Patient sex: M
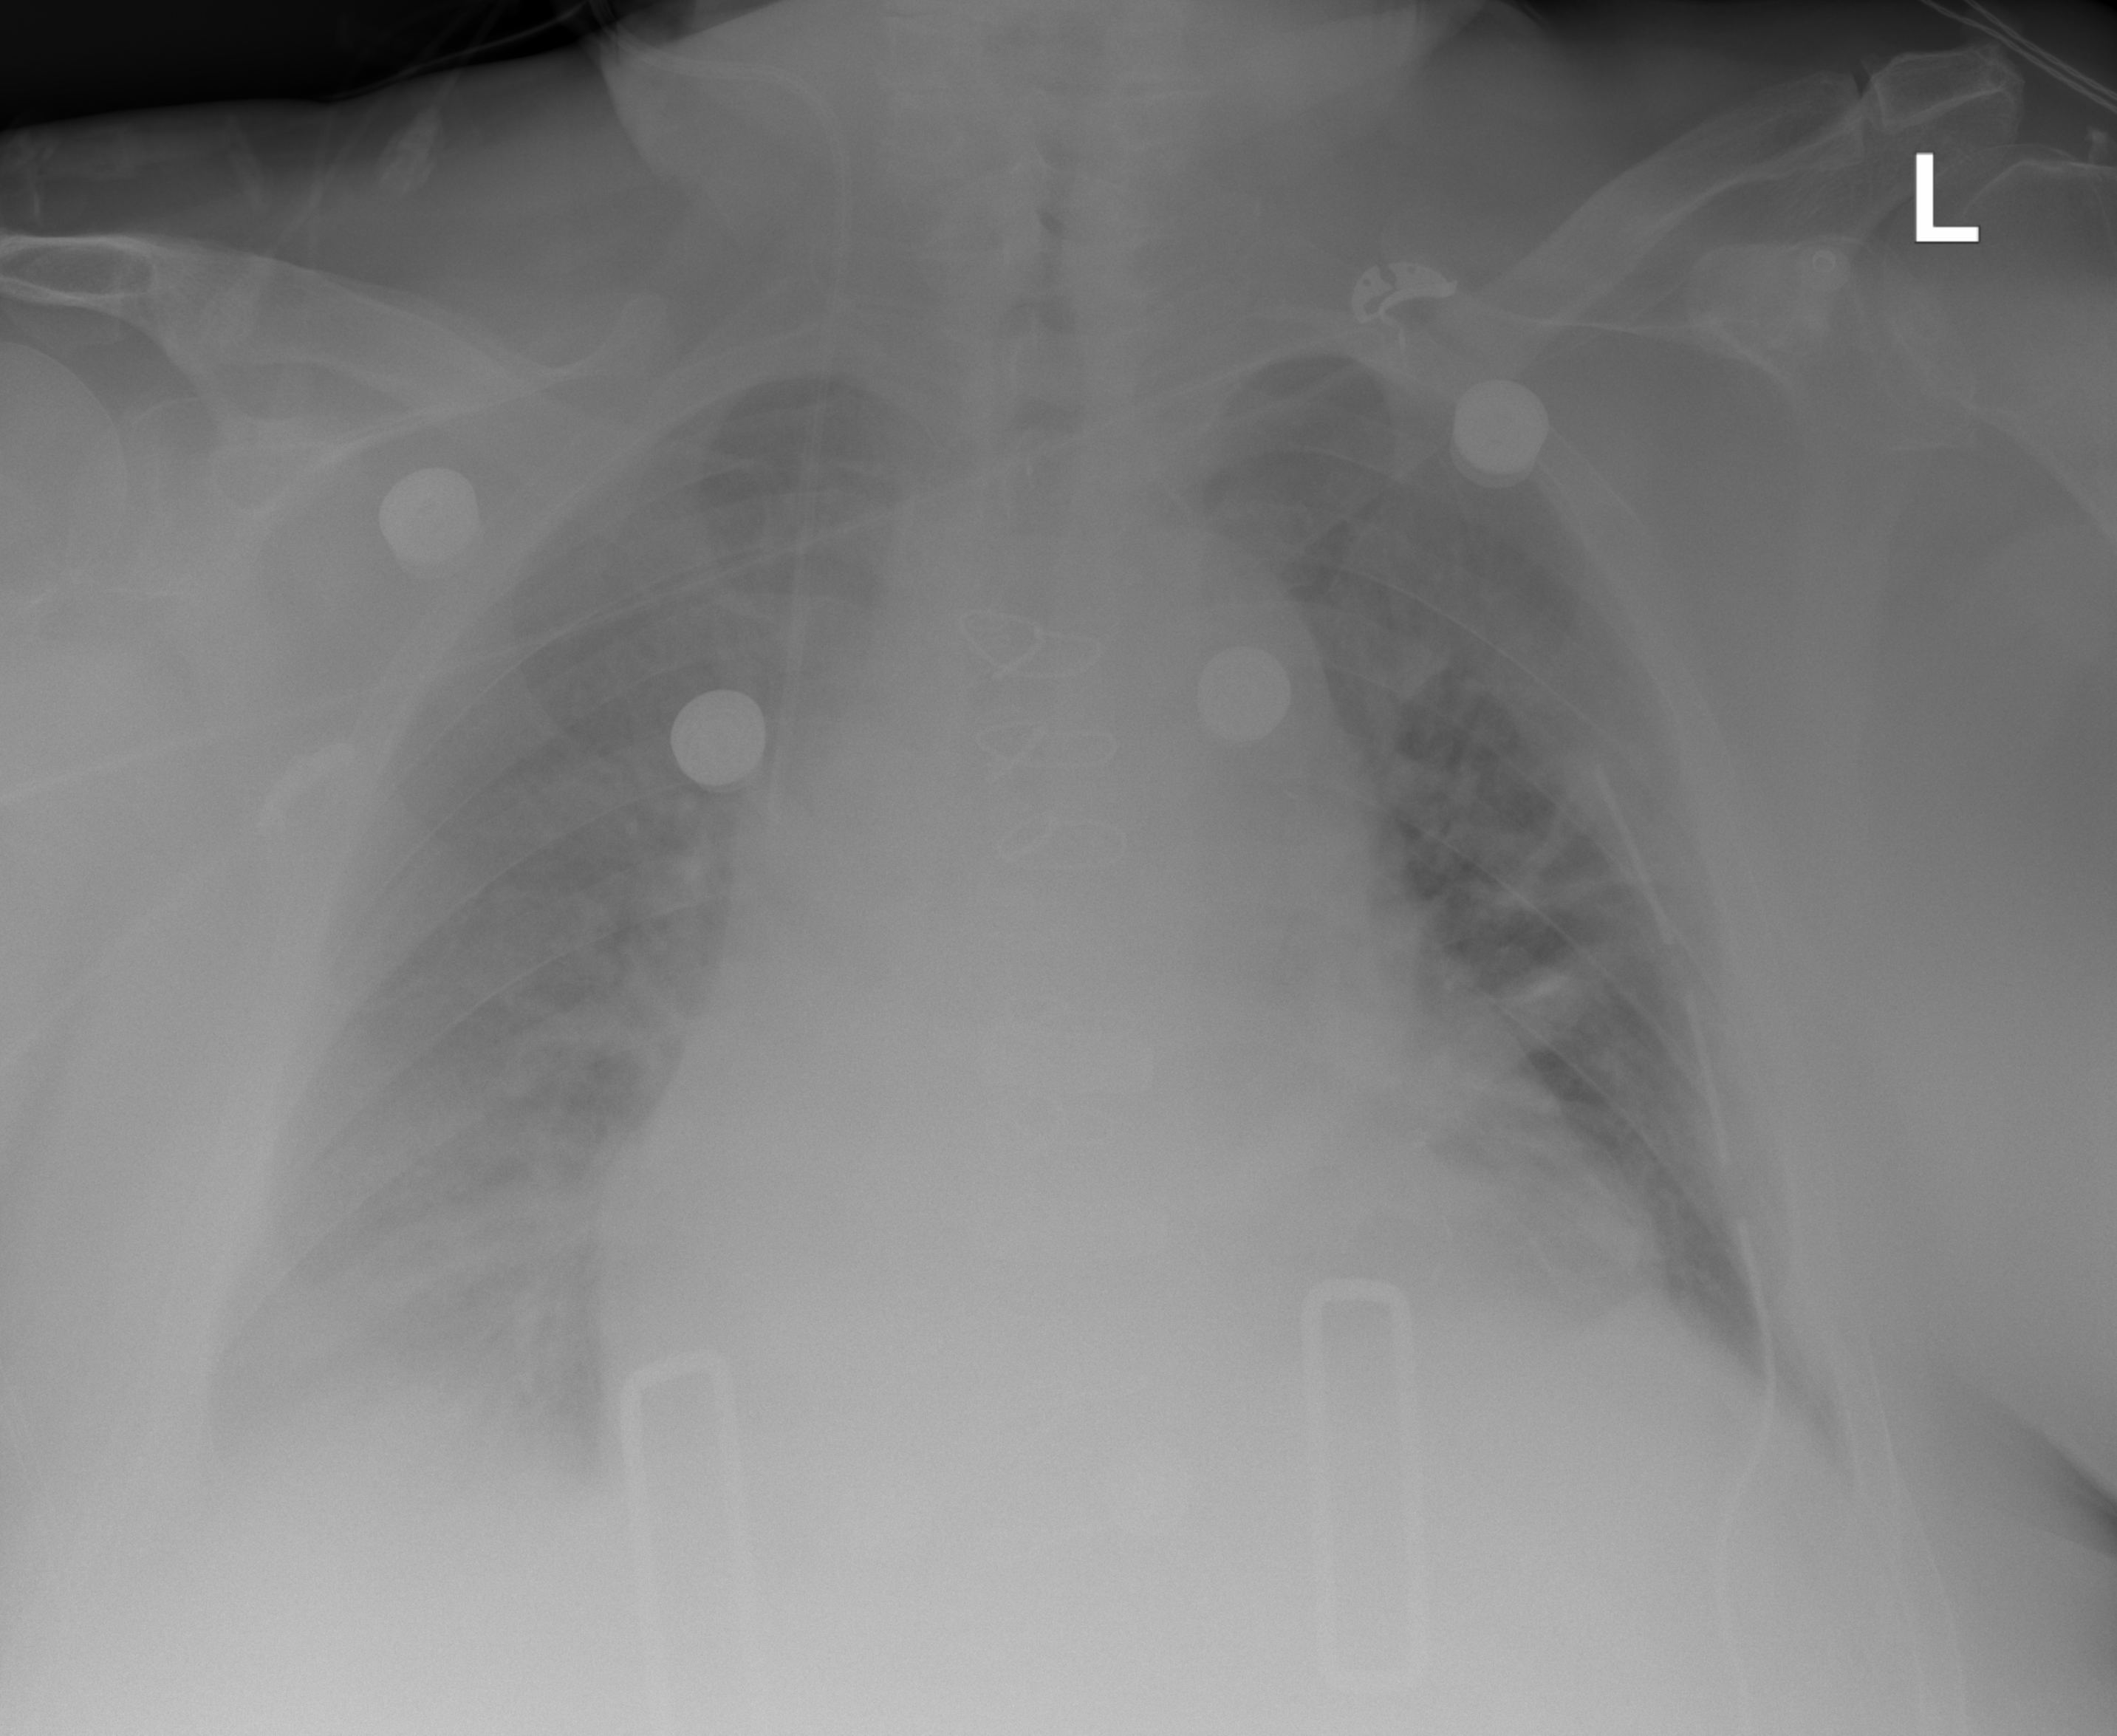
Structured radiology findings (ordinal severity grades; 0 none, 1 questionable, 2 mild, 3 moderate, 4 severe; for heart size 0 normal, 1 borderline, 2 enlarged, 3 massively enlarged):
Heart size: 1
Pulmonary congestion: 2
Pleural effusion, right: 2
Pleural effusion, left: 1
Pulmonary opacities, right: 0
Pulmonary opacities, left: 0
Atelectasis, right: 2
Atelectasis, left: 2